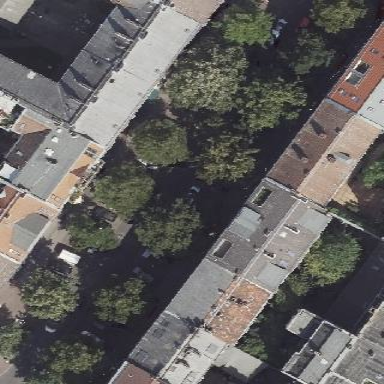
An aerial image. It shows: Street-side parking with sett surface.